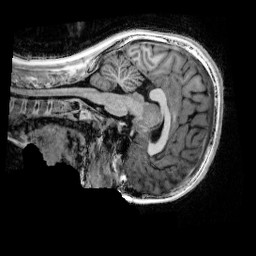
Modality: UNIT1_denoised
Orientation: sagittal
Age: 11
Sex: male
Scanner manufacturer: siemens
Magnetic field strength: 3 T
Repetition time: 4 s
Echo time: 0.00303 s